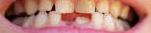
Condition: hypodontia